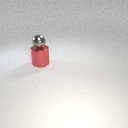
small gray metal sphere above large red metal cylinder